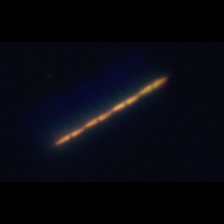
Taxon: Psuedo-nitzschia
Group: Diatoms